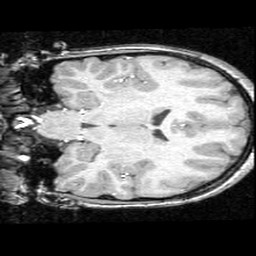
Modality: T1w
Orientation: coronal
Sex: female
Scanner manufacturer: ge
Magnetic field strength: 1.5 T
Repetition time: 21 s
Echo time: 0.008 s